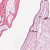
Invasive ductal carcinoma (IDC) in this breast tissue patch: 0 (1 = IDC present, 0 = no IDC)